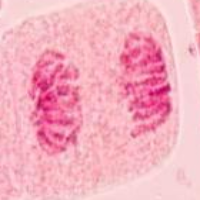
Label: anaphase